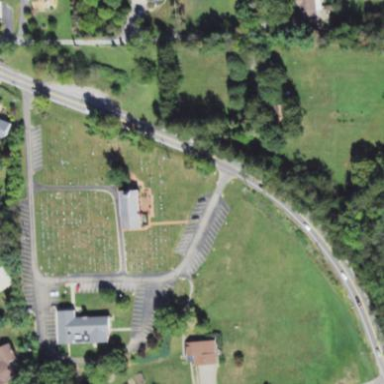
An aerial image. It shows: Cemetery.